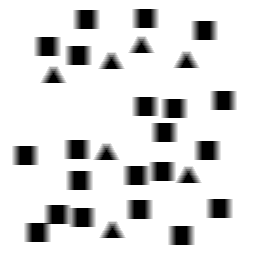
Squares: 21
Triangles: 7
Stars: 0
Total shapes: 28